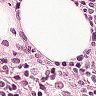
Metastatic tissue present: no